Question: I have created a map of a particular climate variable, which has been produced by extracting data from netCDF4 files and converting them into mask arrays. The data is the ensemble mean of 9 CMIP6 models.
<URL>
I would like to plot over the top of this some hatching that shows the regions where all models are within 1 standard deviation of the mean to show where there is the least variation in model outputs.
The shape of all arrays is (33, 180, 360), where 33 is the number of years the array represents, 180 latitude coordinates and 360 the longitude coordiates. I have then average values for the time so a 2d projection on the map can be made. Code used so far is below:
'''
from netCDF4 import Dataset
import matplotlib
matplotlib.use('agg')
import matplotlib.pyplot as plt
import numpy as np
import os
os.environ["PROJ_LIB"] = "C:/Users/username/miniconda3/Library/share;" #fixr
from mpl_toolkits.basemap import Basemap
from pylab import *
import matplotlib as mpl
from matplotlib import cm
from matplotlib.colors import ListedColormap, LinearSegmentedColormap
#wind
#historicala
fig_index=1
fig = plt.figure(num=fig_index, figsize=(12,7), facecolor='w')
fbot_levels = arange(-0.3, 0.5,0.05)
fname_hist_tauu='C:/Users/userbame/Historical data analysis/Historical/Wind/tauu_hist_ensmean_so.nc'
ncfile_tauu_hist = Dataset(fname_hist_tauu, 'r', format='NETCDF4')
TS2_hist=ncfile_tauu_hist.variables['tauu'][:]
TS2_mean_hist = np.mean(TS2_hist, axis=(0))
LON=ncfile_tauu_hist.variables['LON'][:]
LAT=ncfile_tauu_hist.variables['LAT'][:]
ncfile_tauu_hist.close()
lon,lat=np.meshgrid(LON,LAT)
ax1 = plt.axes([0.1, 0.225, 0.5, 0.6])
meridians=[0,1,1,1]
m = Basemap(projection='spstere',lon_0=0,boundinglat=-35)
m.drawcoastlines()
x, y =m(lon,lat)
m.contourf(x,y,TS2_mean_hist , fbot_levels, origin='lower', cmap=cm.RdYlGn)
m.drawparallels(np.arange(-90.,120.,10.),labels=[1,0,0,0]) # draw parallels
m.drawmeridians(np.arange(0.,420.,30.),labels=meridians) # draw meridians
coloraxis = [0.1, 0.1, 0.5, 0.035]
cx = fig.add_axes(coloraxis, label='m', title='Wind Stress/ Pa')
cbar=plt.colorbar(cax=cx,orientation='horizontal',ticks=list(fbot_levels))
plt.savefig('C:/Users/username/Historical data analysis/Historical/Wind/Wind_hist_AP.png')
'''
What I would like some help with is how to extract values for the latitude and longitude coordinates where all model numpy arrays are within one standard deviation of the ensemble mean, as I'm not really sure where to start with this as I still fairly new to python. This is what I have come up with so far to give you an idea of what I mean:
'''
sd_minus_1 = ensemble_mean - stan_dev
sd_plus_1 = ensemble_mean + stan_dev
for mod in model_list:
new_arr = a = numpy.zeros(shape=(180,360))
if sd_minus_1 <= mod <= sd_plus_1:
np.append(neww_arr, mod, axis=None)
'''
I then wish to plot this to create a map that looks something like this:

Any ideas would be greatly appreciated!
Please let me know if you need any more information.
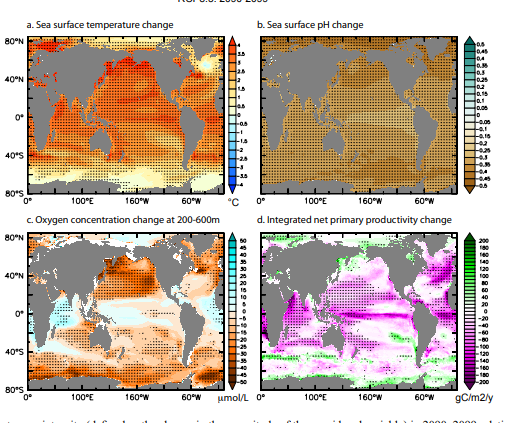
Answer: I'll propose you an example that is different from what you've asked, but I hope that the example, my explanation and your understanding will suffice to solve your problem.
First, lets create the data and plot it.
'''
In [78]: import numpy as np
...: import matplotlib.pyplot as plt
...:
...: x = y = np.linspace(-3, 3, 21)
...: X, Y = np.meshgrid(x, y)
...: Z = X-Y+3*np.cos(X+Y)
...: plt.contourf(X, Y, Z) ; plt.colorbar()
Out[78]: <matplotlib.colorbar.Colorbar at 0x7fd8378a0400>
'''
<URL>
Now, similar to what you want to do with the standard deviation but different (I have not your data), we decide that we want to mark all the points that have a value '-2<Z<+2', we can do that finding all the points that satisfy the 1st condition, the 2nd condition and finally taking the product
'''
In [79]: greater, lesser = Z > -2, Z < +2
...: inside = greater*lesser
'''
The above works because, e.g., 'greater' is a 2D array with the shape of 'Z' with '1' where the condition is satisfied and '0' otherwise, the same for 'lesser' so their product, 'inside', has the shape of 'Z' (and 'X' and 'Y' btw) and '1' where both conditions are satisfied, '0' otherwise.
Now we want to create a mask that gives us the and coordinates of the points where our condition is satisfied, and here we resort to the '.nonzero()' method of arrays, that returns, for each axis, a list of the indices where we have a non-zero value (i.e., where the condition is satisfied).
'''
In [80]: mask = inside.nonzero()
'''
Finally, we can use Numpy's to have the and positions where to drop a marker
'''
In [81]: plt.scatter(X[mask], Y[mask], color='w', ec='k')
Out[81]: <matplotlib.collections.PathCollection at 0x7fd837bdb160>
'''
<URL>